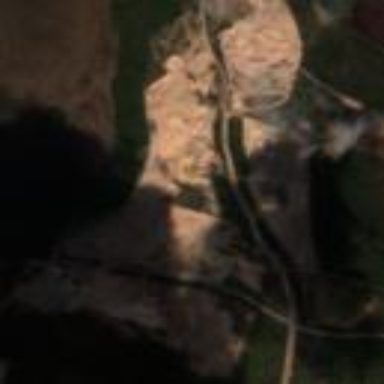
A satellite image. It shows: Quarry area.